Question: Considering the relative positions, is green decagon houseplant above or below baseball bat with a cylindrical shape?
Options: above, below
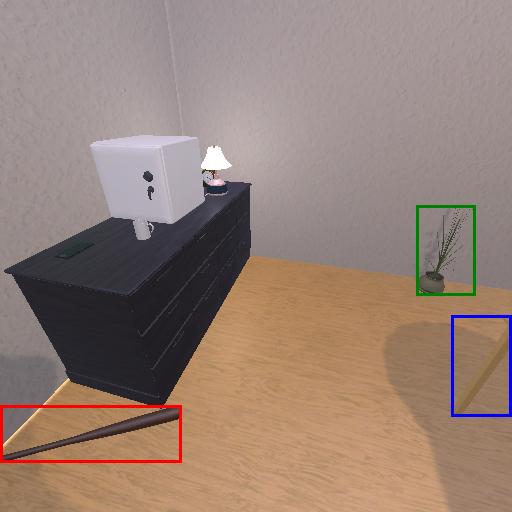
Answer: above